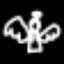
Label: angel